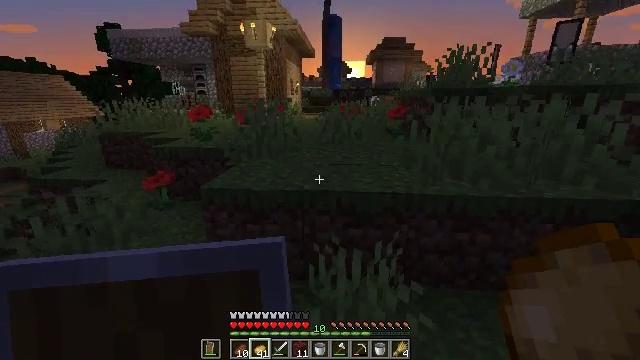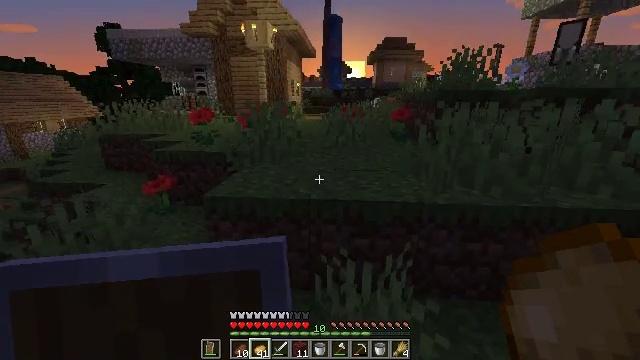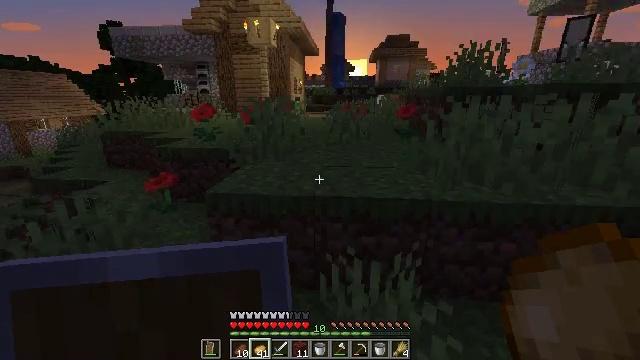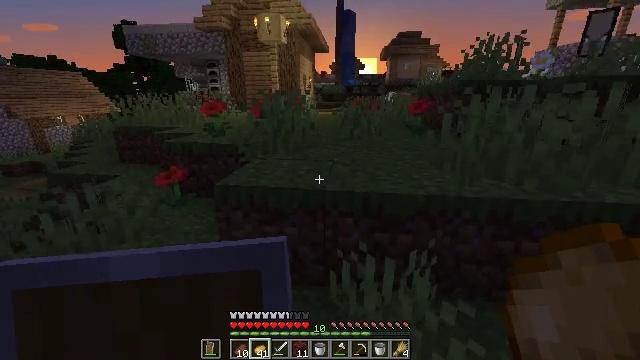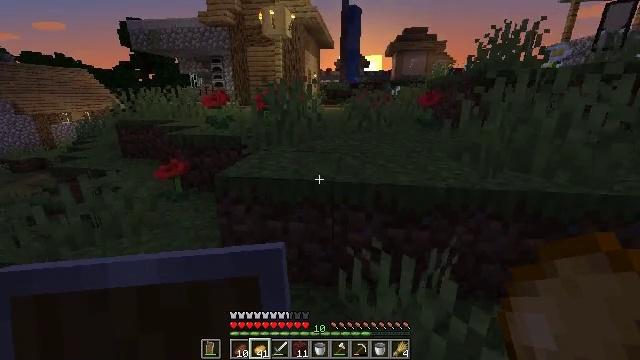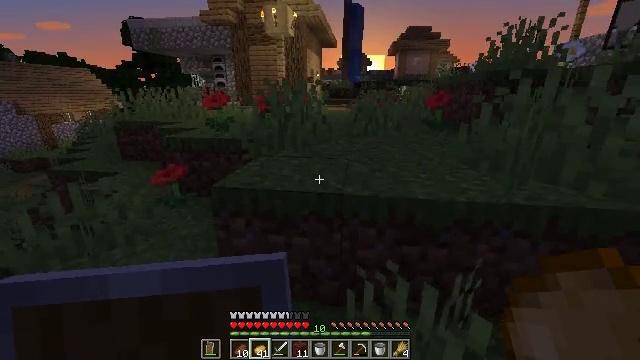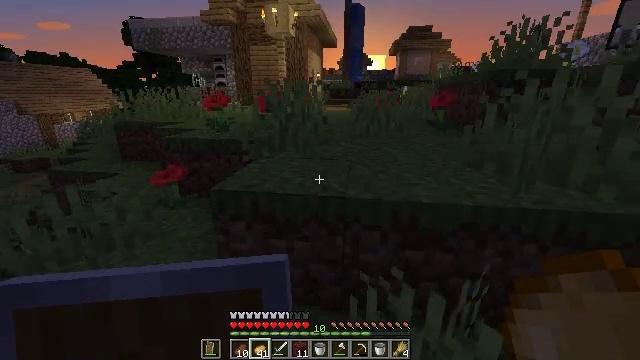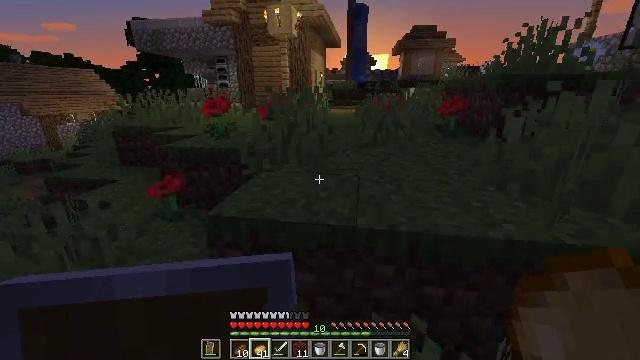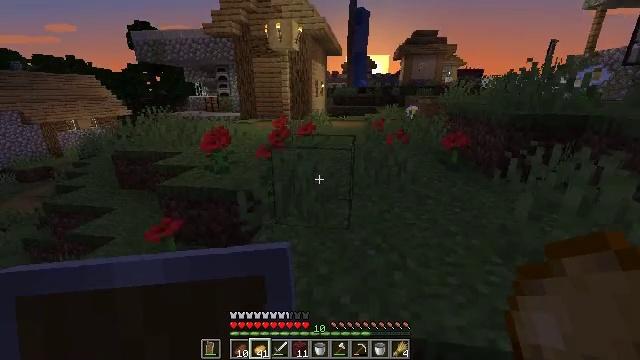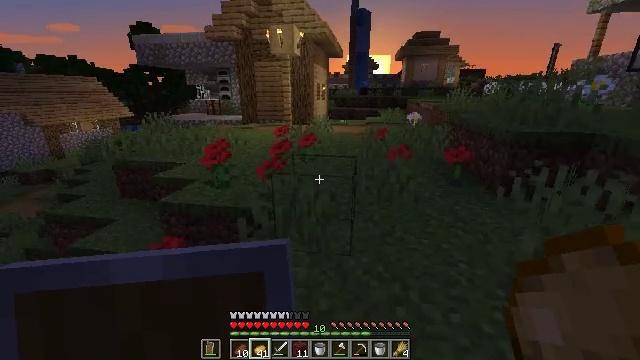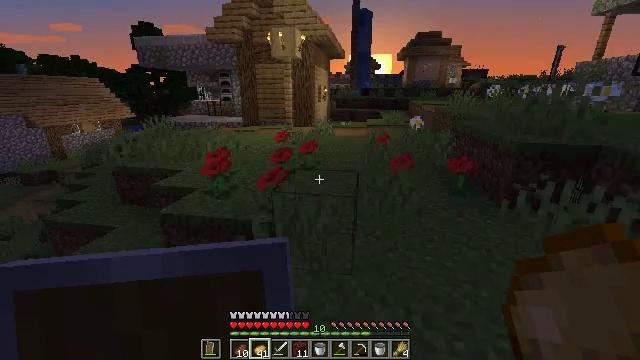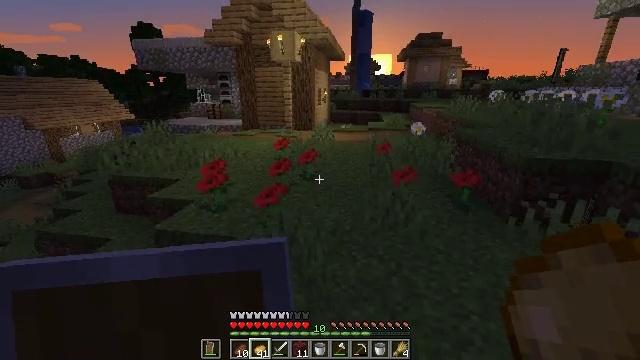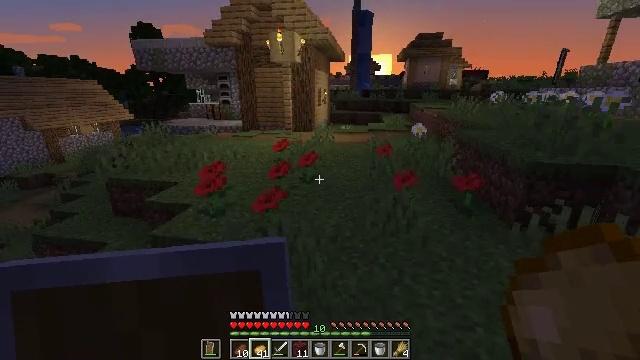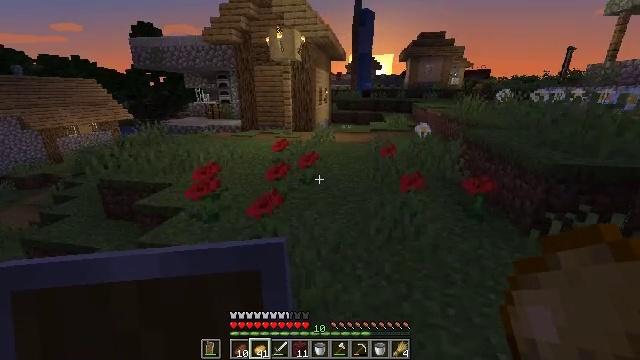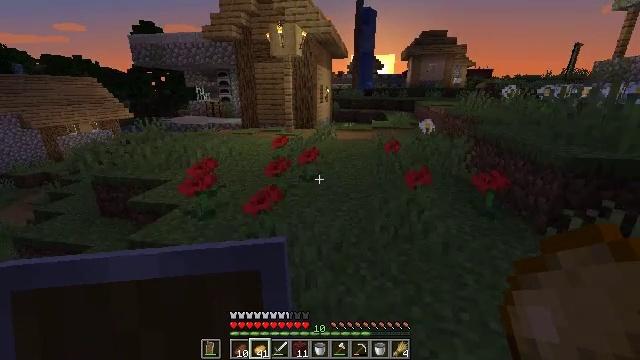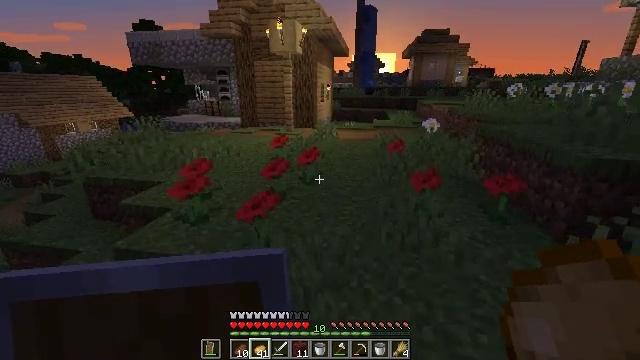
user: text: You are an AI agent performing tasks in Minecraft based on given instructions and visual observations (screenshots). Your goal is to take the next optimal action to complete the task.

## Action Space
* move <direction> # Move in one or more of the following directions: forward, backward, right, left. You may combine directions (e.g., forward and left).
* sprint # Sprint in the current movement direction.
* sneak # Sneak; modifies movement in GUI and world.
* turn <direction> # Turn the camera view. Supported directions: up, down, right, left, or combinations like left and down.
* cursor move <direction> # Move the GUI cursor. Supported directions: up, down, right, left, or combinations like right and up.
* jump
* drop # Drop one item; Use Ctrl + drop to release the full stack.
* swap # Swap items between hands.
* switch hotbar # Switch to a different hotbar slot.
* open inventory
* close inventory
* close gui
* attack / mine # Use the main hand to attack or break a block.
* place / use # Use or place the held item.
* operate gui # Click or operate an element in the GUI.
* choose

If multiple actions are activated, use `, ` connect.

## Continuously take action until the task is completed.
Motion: motion action
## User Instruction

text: Craft an emerald.
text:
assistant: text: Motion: move forward
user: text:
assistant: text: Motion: move forward
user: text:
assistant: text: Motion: move forward, turn left
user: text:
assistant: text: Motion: move forward
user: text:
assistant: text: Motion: move forward
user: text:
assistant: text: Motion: move forward
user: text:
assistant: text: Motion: move forward, jump
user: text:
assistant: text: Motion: move forward, jump
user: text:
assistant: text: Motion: move forward, jump
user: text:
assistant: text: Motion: move forward, jump
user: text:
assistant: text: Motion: move forward, jump
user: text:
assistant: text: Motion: move forward
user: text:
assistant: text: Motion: move forward
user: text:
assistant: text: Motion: move forward
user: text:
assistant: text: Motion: move forward
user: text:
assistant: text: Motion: move forward
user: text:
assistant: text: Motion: move forward
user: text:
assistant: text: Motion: move forward
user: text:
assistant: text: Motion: move forward
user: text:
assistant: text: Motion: move forward, turn left
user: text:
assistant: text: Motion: move forward, turn left
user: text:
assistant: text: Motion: turn left and up
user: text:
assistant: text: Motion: move forward, turn left
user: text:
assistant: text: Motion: move forward
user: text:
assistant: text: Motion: no_op
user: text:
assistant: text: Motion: move forward
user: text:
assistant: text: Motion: move forward
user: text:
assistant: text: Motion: move forward
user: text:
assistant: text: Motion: move forward
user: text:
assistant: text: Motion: move forward